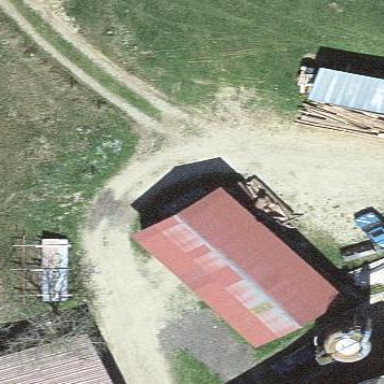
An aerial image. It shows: Barn.